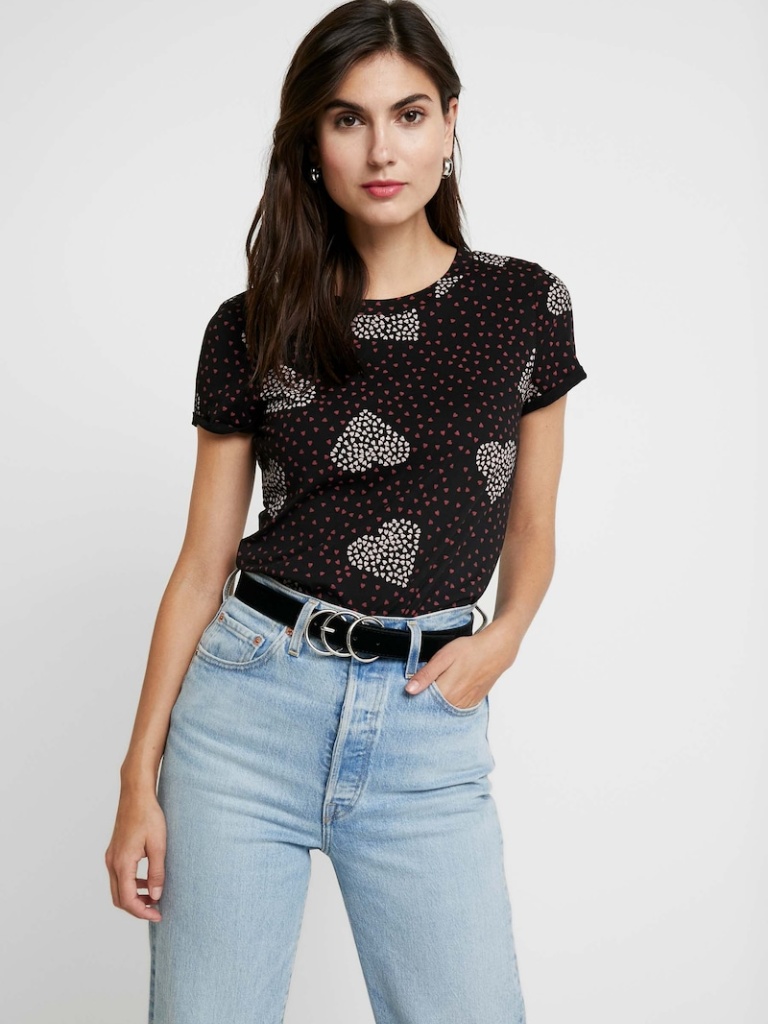
cotton tight short sleeve hip length Fully Tucked in crew t-shirt